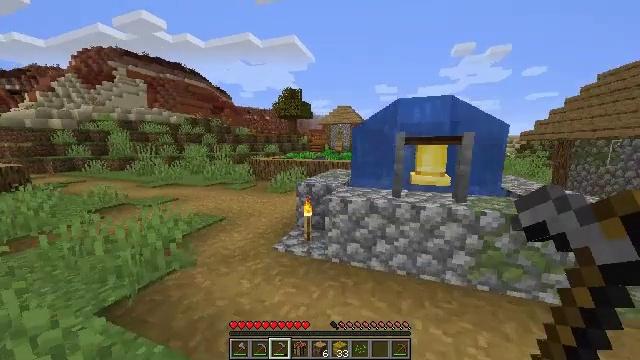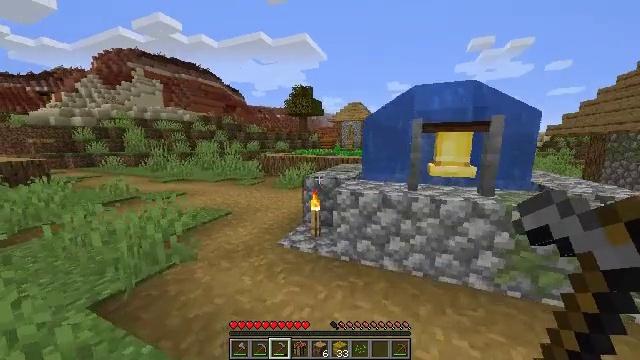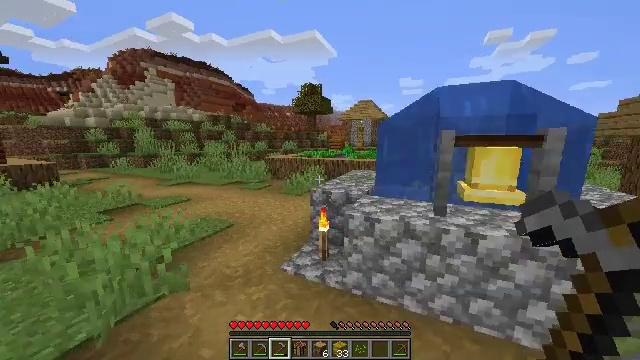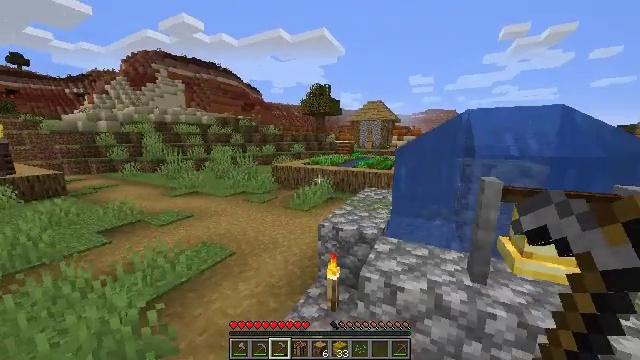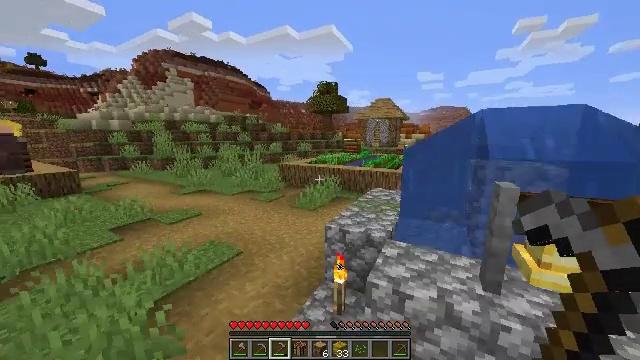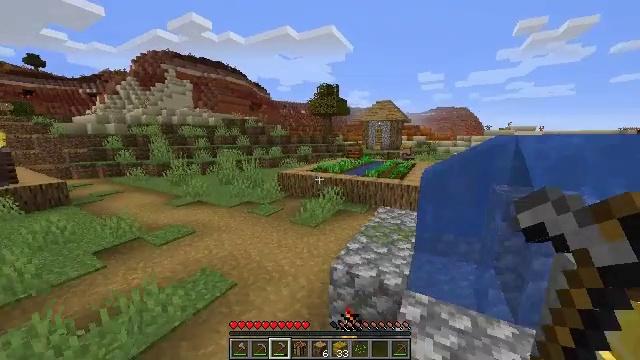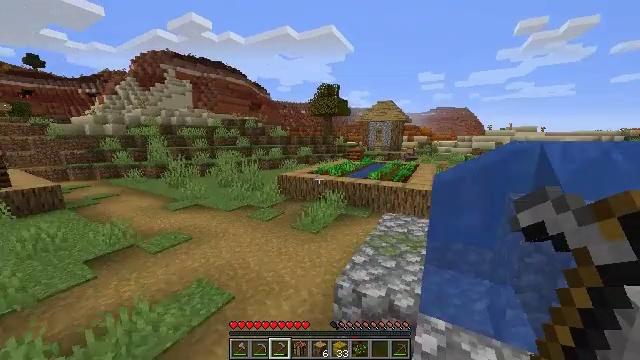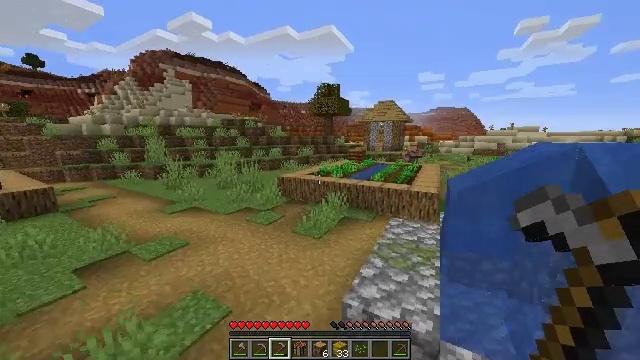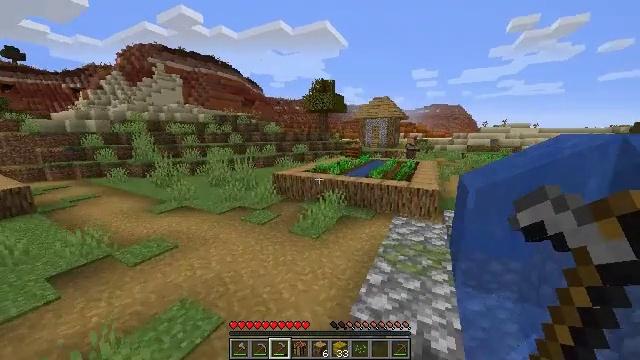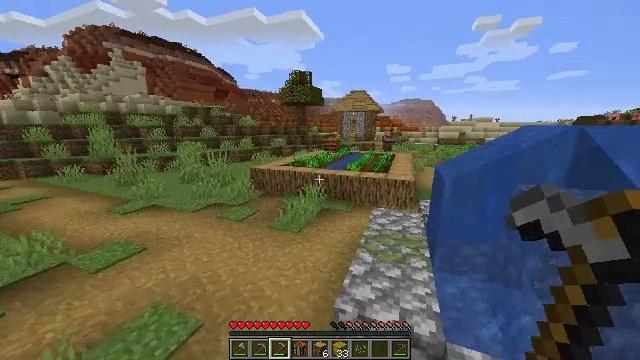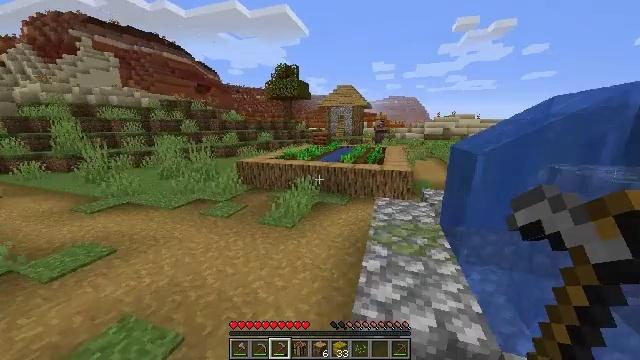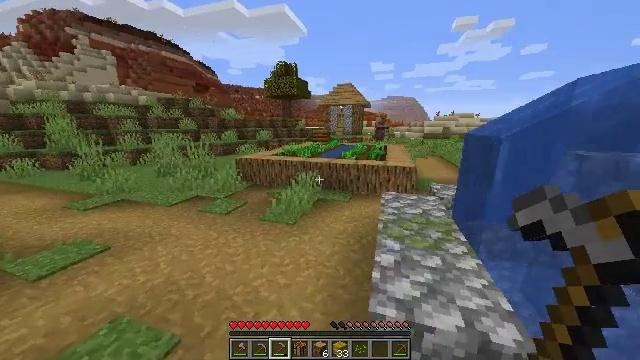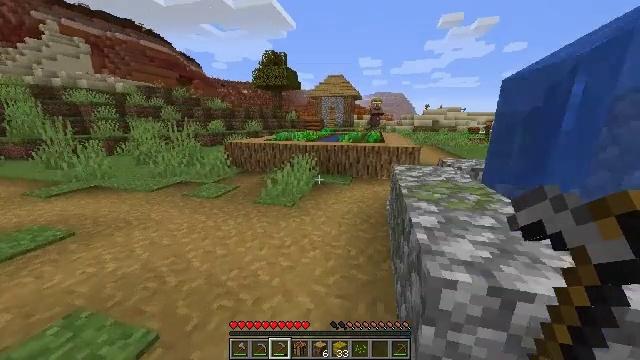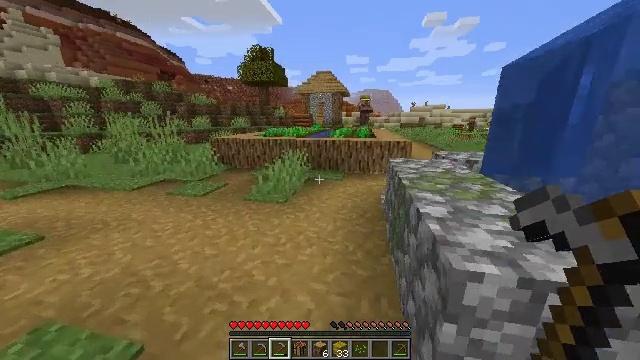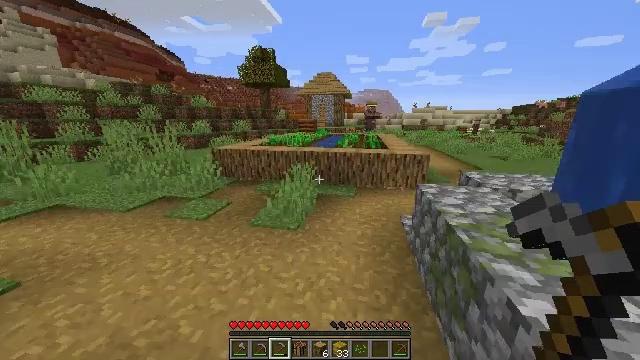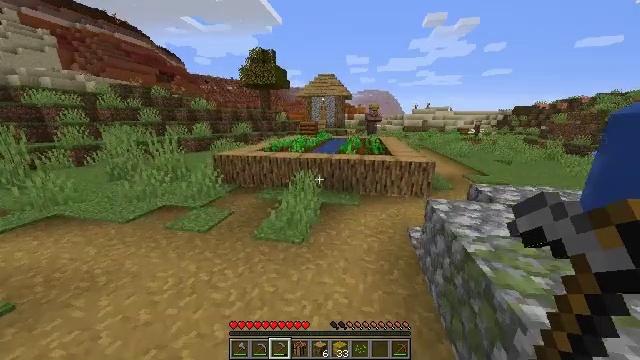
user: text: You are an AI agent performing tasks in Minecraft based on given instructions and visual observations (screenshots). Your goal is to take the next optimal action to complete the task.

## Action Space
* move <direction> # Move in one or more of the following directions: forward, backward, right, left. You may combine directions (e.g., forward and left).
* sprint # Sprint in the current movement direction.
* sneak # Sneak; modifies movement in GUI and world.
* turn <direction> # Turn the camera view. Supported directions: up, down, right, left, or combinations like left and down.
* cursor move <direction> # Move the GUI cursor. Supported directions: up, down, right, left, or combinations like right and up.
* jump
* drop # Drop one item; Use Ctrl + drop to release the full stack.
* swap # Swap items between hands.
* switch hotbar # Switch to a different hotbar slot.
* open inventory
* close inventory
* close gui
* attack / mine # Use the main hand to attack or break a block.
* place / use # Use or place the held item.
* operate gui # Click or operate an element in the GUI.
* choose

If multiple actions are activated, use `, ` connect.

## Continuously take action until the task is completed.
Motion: motion action
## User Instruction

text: Attack the composter to add it to your inventory.
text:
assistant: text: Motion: move forward, sprint, turn left, jump
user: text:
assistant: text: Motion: move forward and move left, sprint, turn left, jump
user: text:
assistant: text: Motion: move forward and move left, sprint, turn left, jump
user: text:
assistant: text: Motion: move forward and move left, sprint, turn left, jump
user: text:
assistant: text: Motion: move forward and move left, sprint, jump
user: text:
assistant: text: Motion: move forward and move left, sprint, jump
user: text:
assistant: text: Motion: move forward and move left, sprint, jump
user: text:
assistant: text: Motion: move forward and move left, sprint, turn right, jump
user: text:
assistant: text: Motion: move forward and move left, sprint, turn right and down, jump
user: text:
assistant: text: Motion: move forward and move left, sprint, turn right, jump
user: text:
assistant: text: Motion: move forward and move left, sprint, jump
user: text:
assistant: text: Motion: move forward and move left, sprint, turn right, jump
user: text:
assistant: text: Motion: move forward and move left, sprint, turn right, jump
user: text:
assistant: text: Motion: move forward and move left, sprint, jump
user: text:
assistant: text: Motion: move forward and move left, sprint, jump
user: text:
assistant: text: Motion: move forward, sprint, jump
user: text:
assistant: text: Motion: move forward, sprint, jump
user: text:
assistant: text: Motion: move forward, sprint, jump
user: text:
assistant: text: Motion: move forward, sprint, jump
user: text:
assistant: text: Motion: move forward, sprint, jump
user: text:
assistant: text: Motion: move forward, sprint, jump
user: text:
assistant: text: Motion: move forward and move left, sprint, jump
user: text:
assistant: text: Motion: move forward and move left, sprint, jump
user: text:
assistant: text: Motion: move forward and move left, sprint, jump
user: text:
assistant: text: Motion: move forward and move left, sprint
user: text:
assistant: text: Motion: move forward and move left, sprint
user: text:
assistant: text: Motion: move forward and move left, sprint
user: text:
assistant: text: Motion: move forward and move left, sprint
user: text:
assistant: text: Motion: move forward and move left, sprint
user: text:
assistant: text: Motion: move forward and move left, sprint